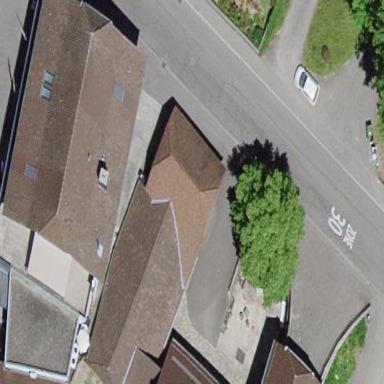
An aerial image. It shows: Barn.